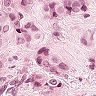
Metastatic tissue present: yes